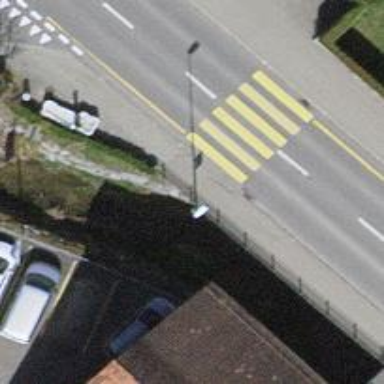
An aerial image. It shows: Kerb barrier.